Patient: sex M, age 65
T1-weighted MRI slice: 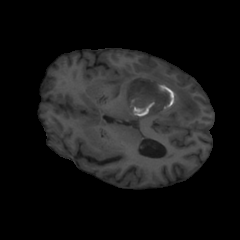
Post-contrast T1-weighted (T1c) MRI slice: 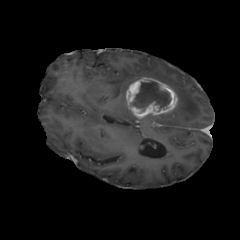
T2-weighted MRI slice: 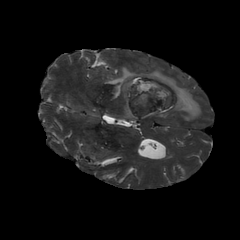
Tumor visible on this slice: yes
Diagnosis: Glioblastoma, IDH-wildtype
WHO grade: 4